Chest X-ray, AP view. Patient: 17 years old, sex M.
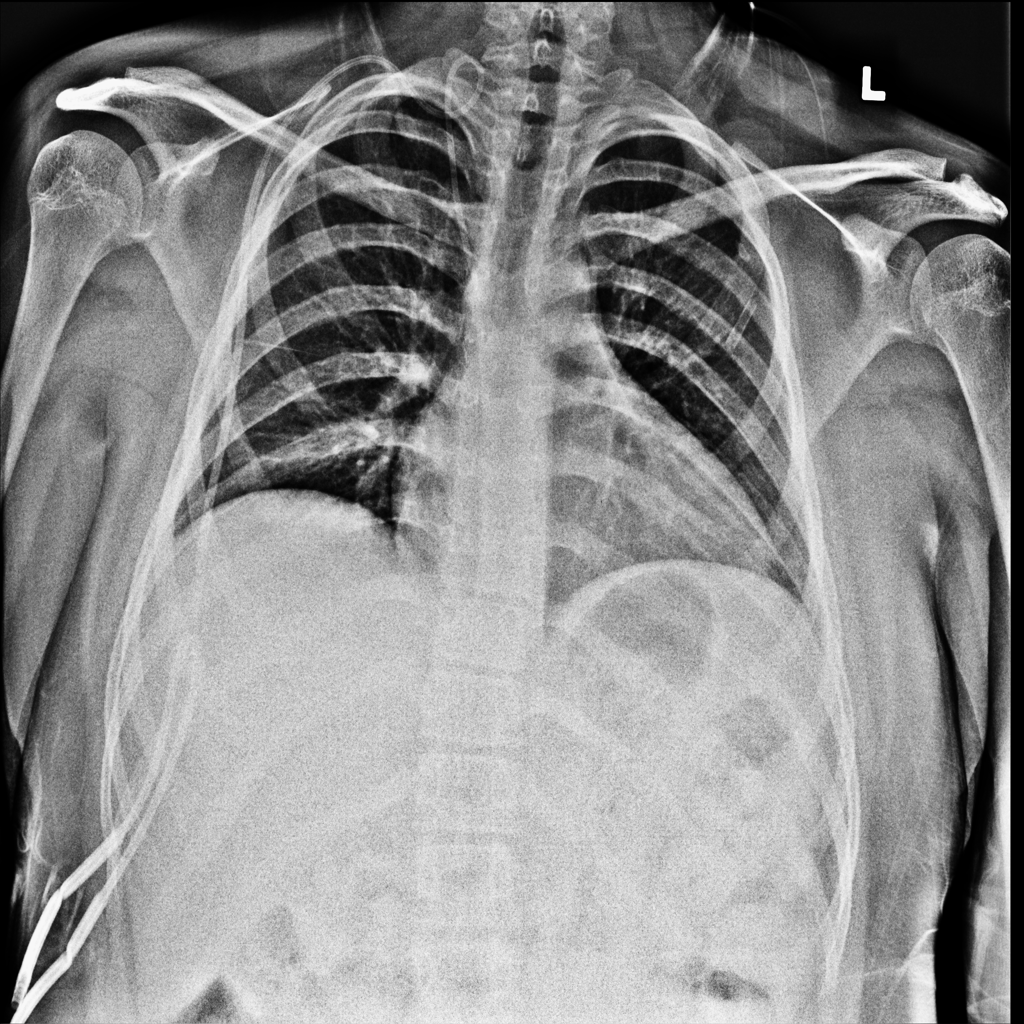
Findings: No Finding